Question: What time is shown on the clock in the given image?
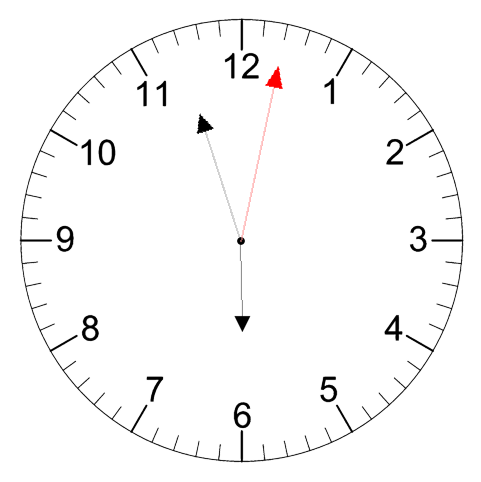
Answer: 05:57:02